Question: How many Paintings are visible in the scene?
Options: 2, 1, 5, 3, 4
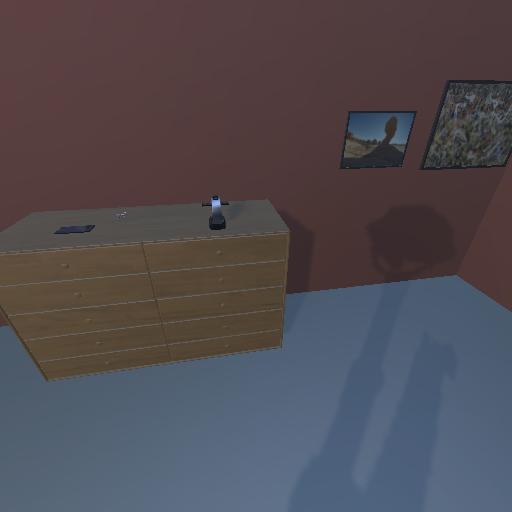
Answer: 2